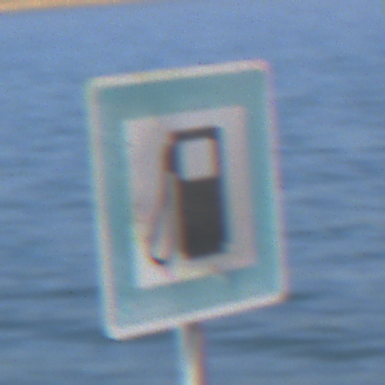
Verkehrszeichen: Tankstelle
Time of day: MorningAfternoon
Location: Outdoor (Nature)
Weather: Clear
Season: NotSpecified
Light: Natural